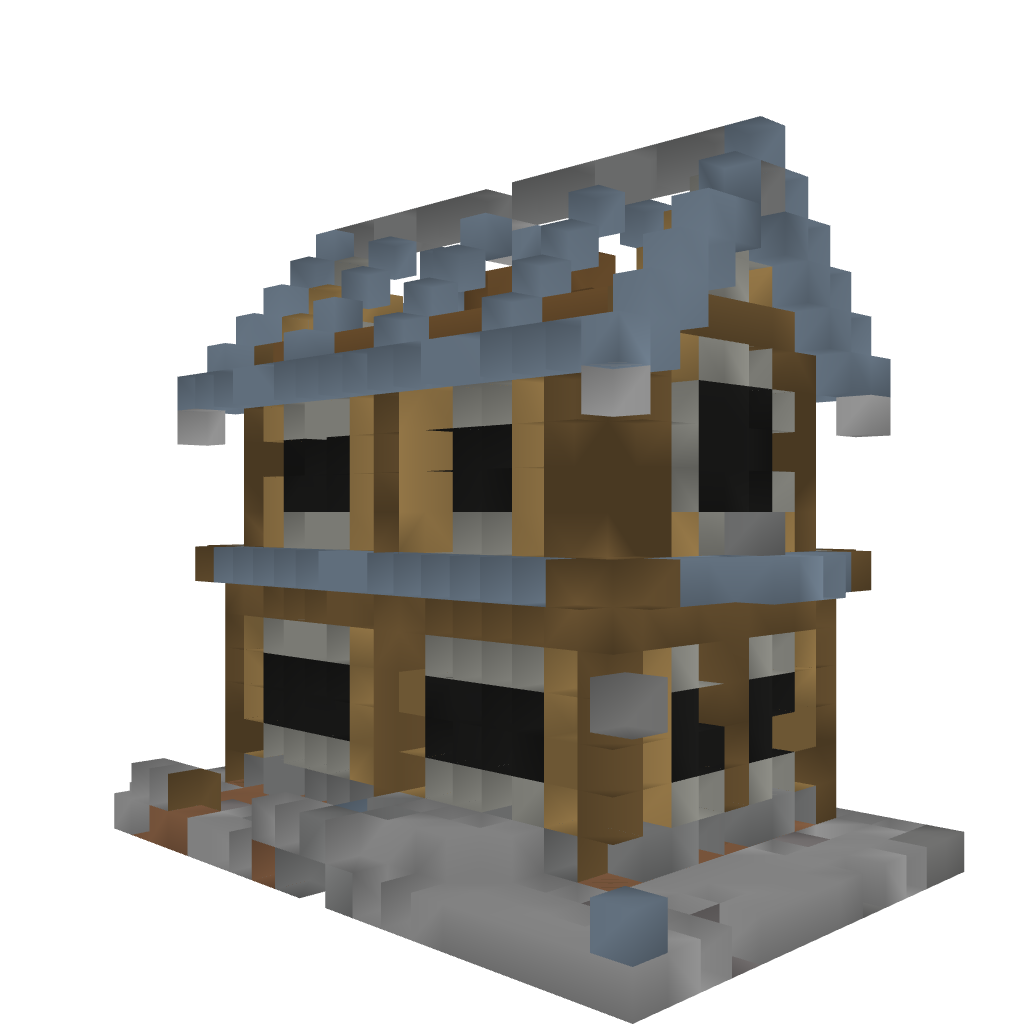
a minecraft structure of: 2 story rustic house